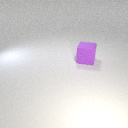
large purple rubber cube